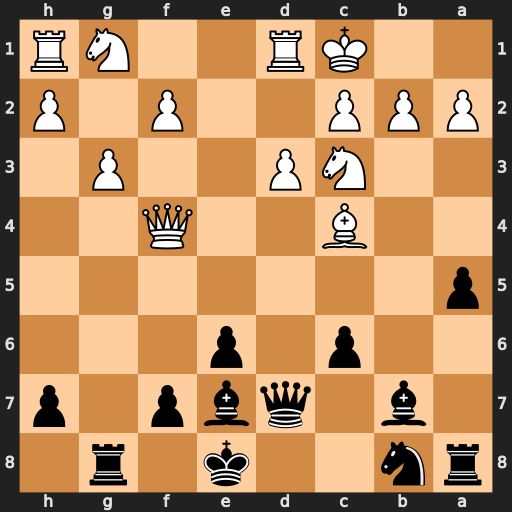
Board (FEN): rn2k1r1/1b1qbp1p/2p1p3/p7/2B2Q2/2NP2P1/PPP2P1P/2KR2NR
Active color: b
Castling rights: q
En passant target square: -
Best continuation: Bg5 Qxg5 Rxg5